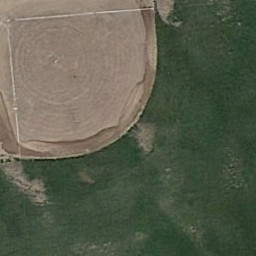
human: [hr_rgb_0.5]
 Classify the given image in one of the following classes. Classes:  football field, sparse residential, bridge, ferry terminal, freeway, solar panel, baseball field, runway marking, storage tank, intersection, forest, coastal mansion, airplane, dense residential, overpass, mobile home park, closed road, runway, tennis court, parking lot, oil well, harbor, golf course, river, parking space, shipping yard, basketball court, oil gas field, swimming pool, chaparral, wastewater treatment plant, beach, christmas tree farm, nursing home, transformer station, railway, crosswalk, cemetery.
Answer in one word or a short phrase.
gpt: baseball field